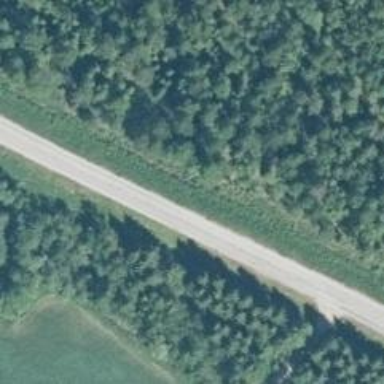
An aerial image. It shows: Rest area on the road.